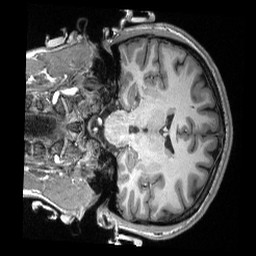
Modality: T1w
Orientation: coronal
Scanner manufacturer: siemens
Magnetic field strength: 3 T
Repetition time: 2.3 s
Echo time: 0.00308 s